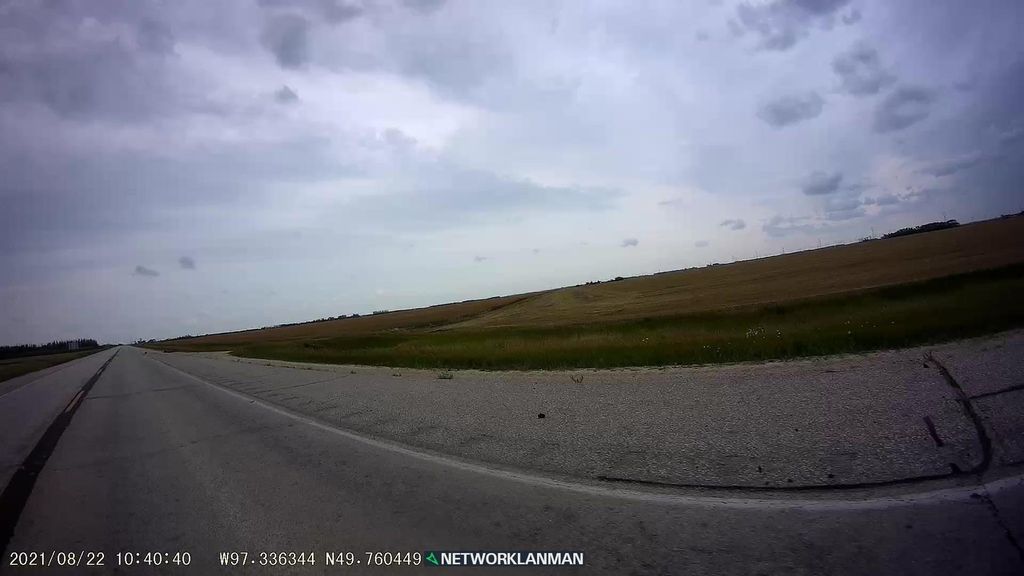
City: winnipeg